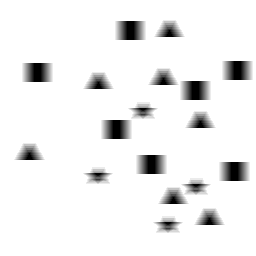
Squares: 7
Triangles: 7
Stars: 4
Total shapes: 18